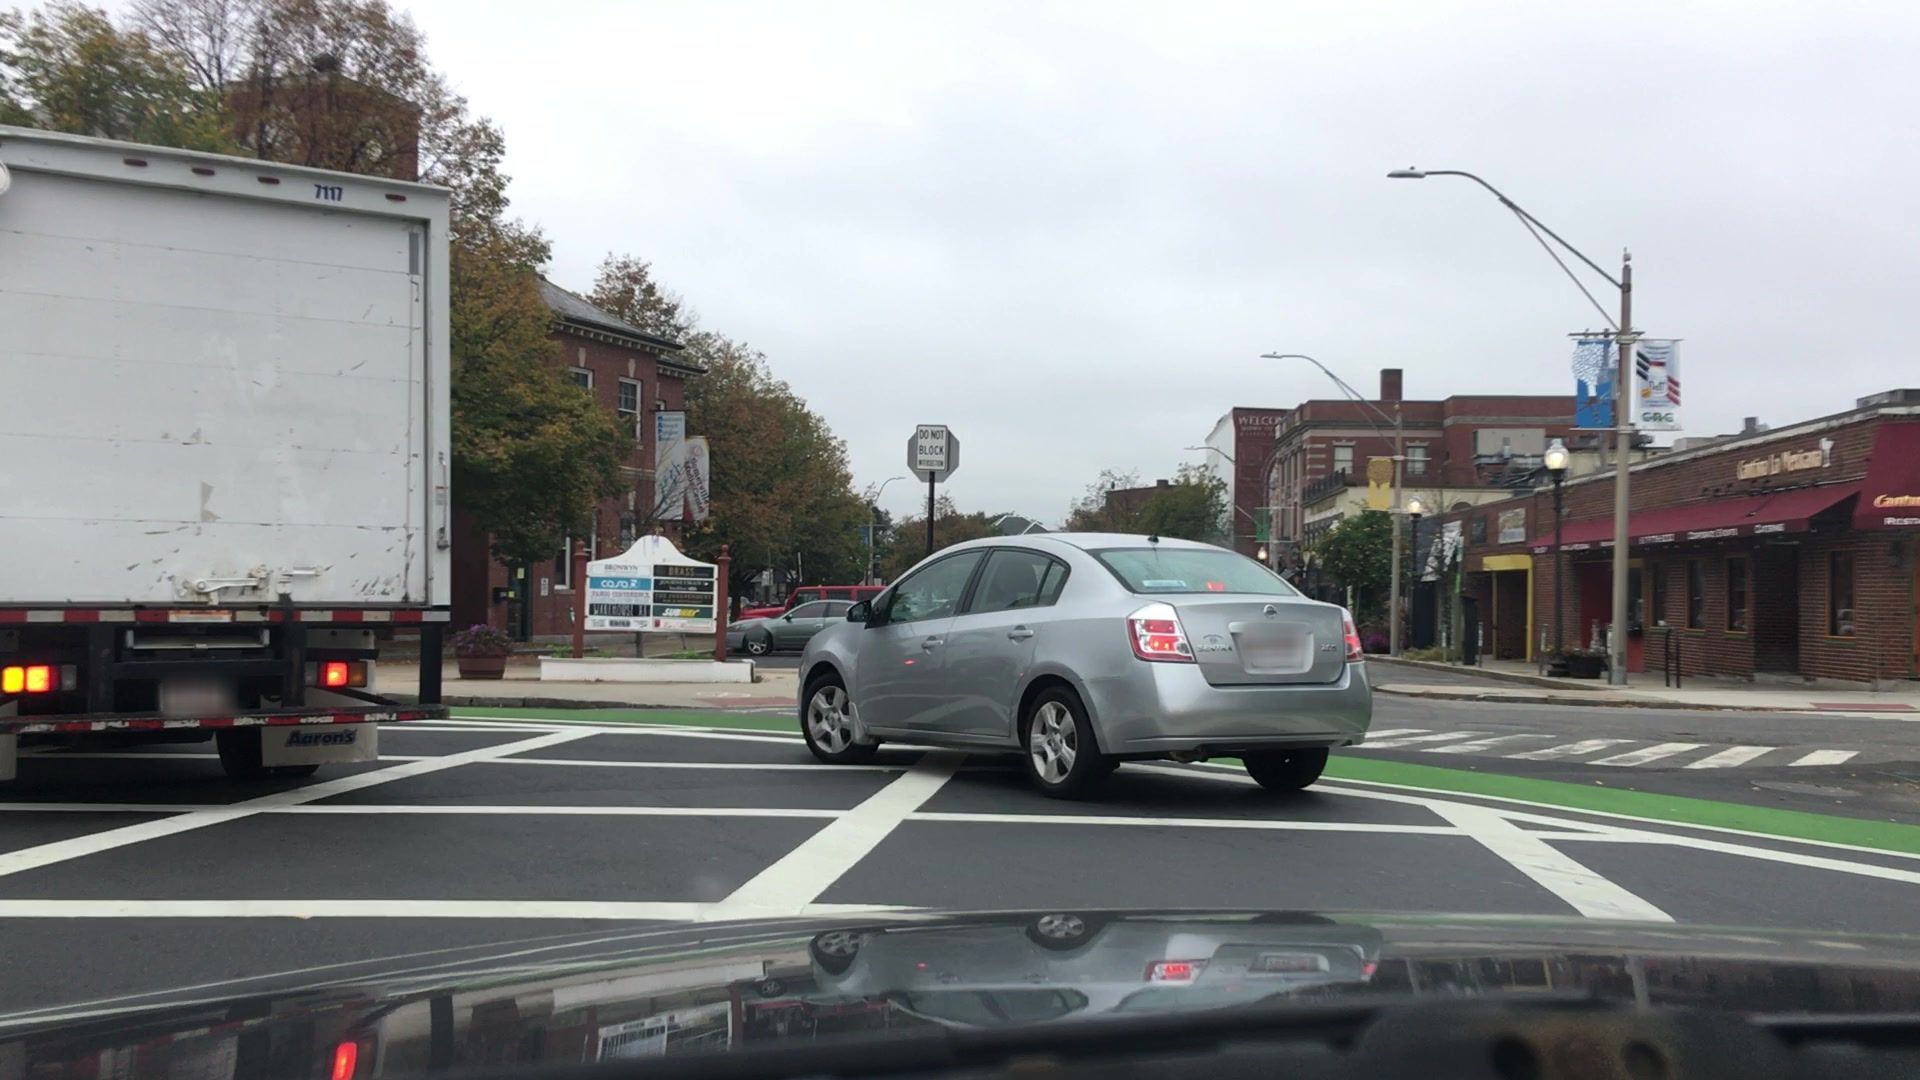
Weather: cloudy
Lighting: day
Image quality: good
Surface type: driving surface
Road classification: secondary
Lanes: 2
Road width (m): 18.3
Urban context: urban centre
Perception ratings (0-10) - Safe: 2.5, Lively: 2.68, Beautiful: 1.21, Boring: 6.74, Depressing: 3.66, Wealthy: 1.73